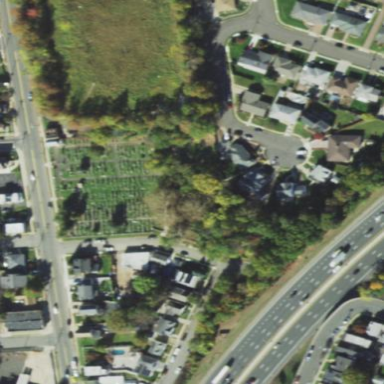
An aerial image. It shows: Cemetery.